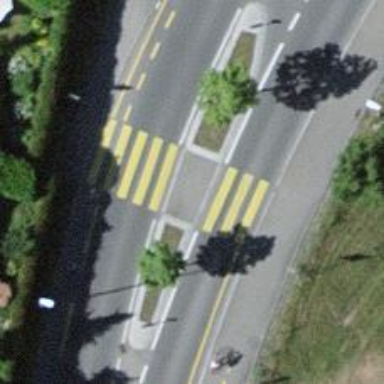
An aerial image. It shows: Uncontrolled zebra crossing with island. The crossing is marked with zebra stripes.